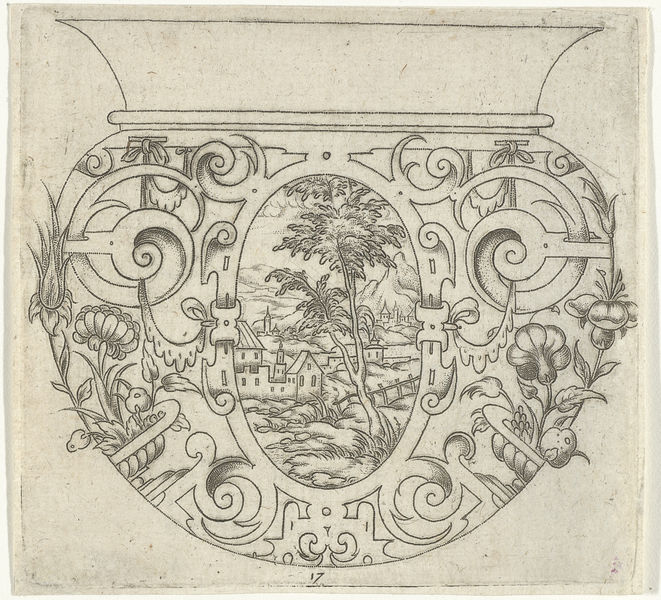
Titel: Kom met een landschap in een ovaal
Standort: Amsterdam
Institution: Rijksmuseum
Schlagwörter: church, ornate, white, black, gray, grey, painting, wall, flowers, pattern, pot, vase, hand, flower, greek, roman, sky, tree, hill, house, landscape, mountain, mountains, nature, abbey, houses, trees, village, grass, path, road, villa, drawing, paper, black and white, ornament, oval, castle, sketch, pen, scene, fence, city, leaves, design, ink, walls, art, geometric, pencil, medieval, floral, mill, book, blume, simple, blumen, druck, oriental, bowl, countryside, capitel, scenery, spires, liberty, palme, ornamente, 1870, object, medival, parchment, 1990, seite, o, amphore, 17, hand made, abacus, echinus, feelings, darstellung, morris, scnee, creamic, feels, 1772